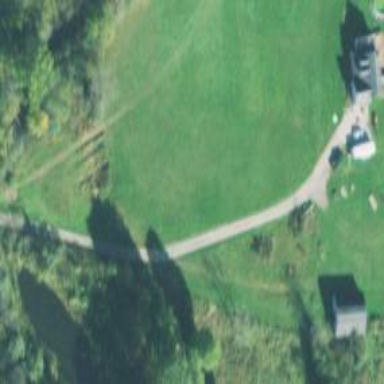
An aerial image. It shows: Driveway leading to service road.